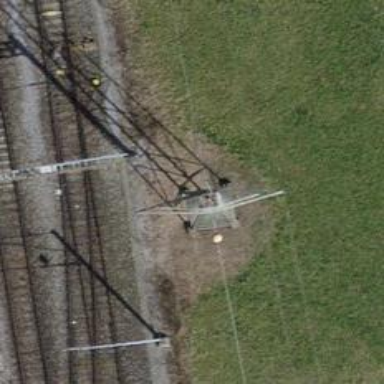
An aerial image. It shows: Power line in the image.